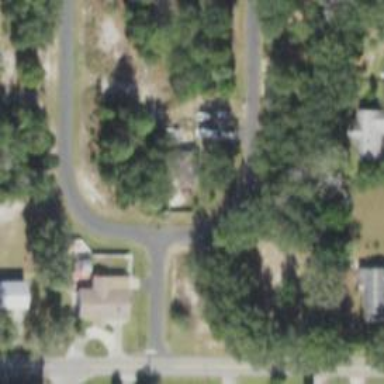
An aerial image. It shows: Residential road.